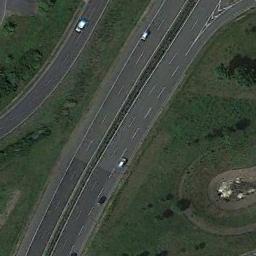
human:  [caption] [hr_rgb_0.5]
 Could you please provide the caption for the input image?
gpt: A straight freeway and a freeway with a small bend go through the lawn and a building is on the lawn .

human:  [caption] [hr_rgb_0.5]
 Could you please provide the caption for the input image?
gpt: There is only one car on each highway .

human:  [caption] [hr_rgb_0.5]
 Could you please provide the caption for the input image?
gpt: The freeway goes through the grass with some cars .

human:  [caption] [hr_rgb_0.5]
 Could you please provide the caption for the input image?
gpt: Two freeways are surrounded by large green lawns with four cars on the freeway .

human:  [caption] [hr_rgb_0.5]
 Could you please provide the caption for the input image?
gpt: There are green lawns beside the freeway .